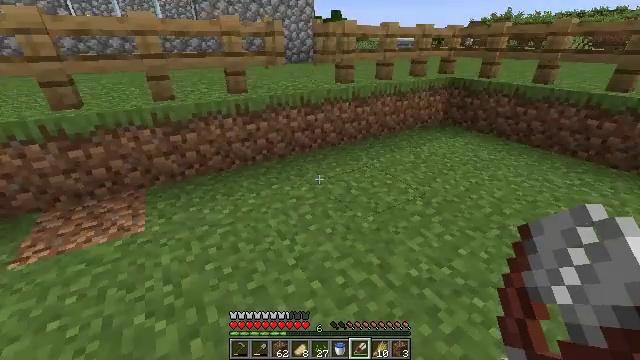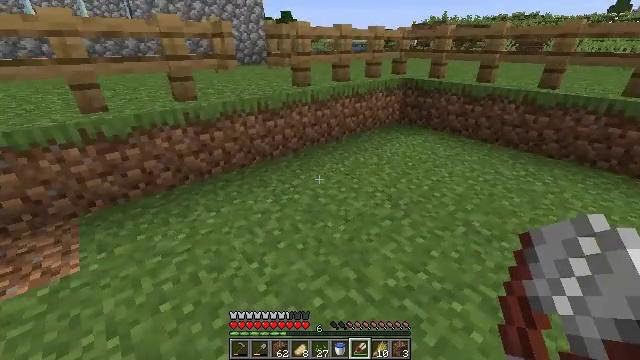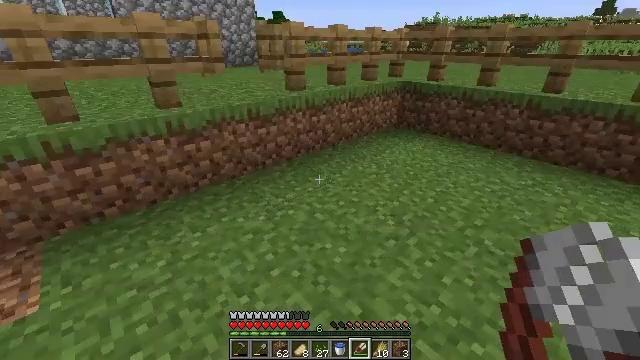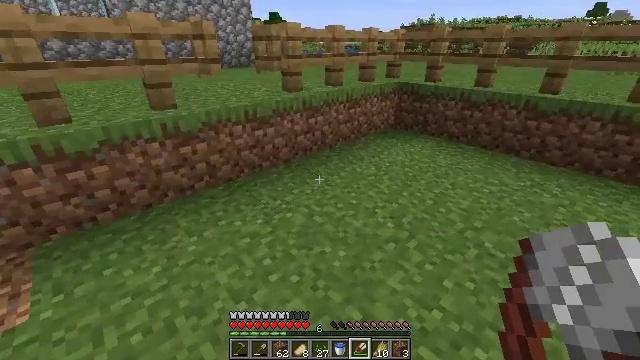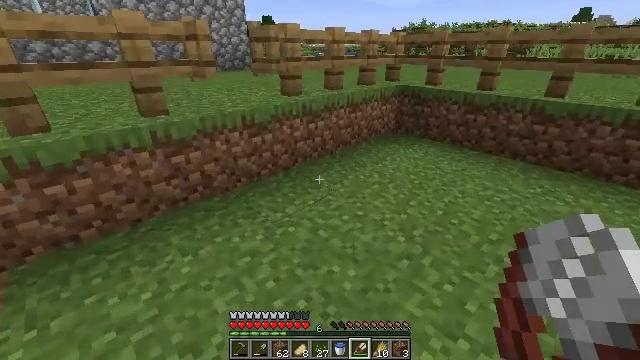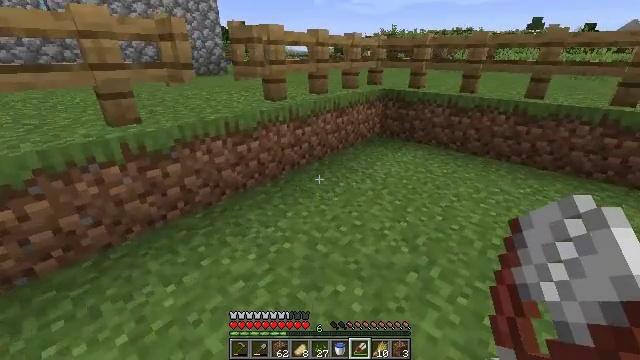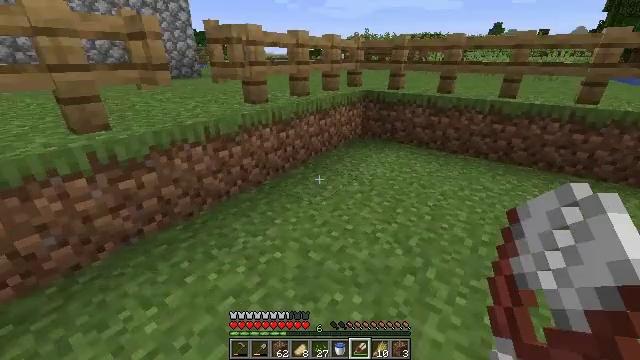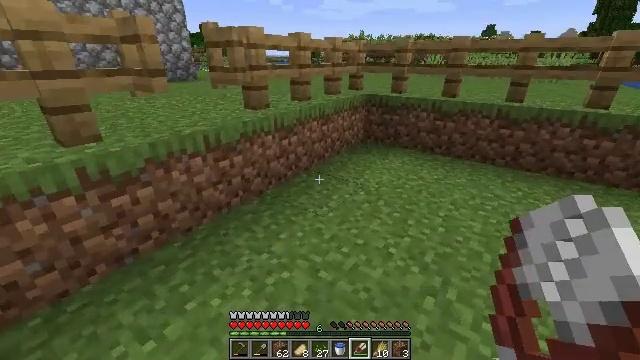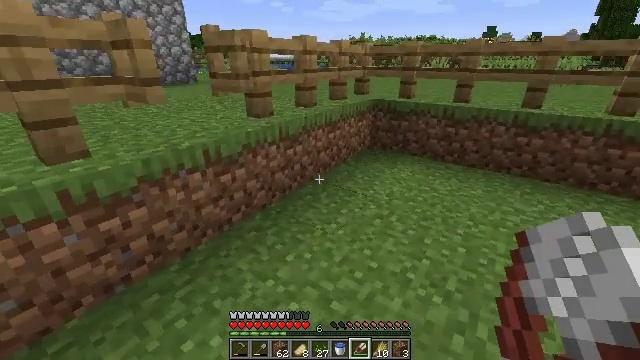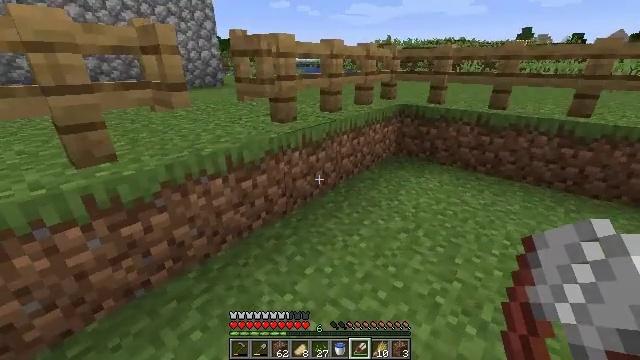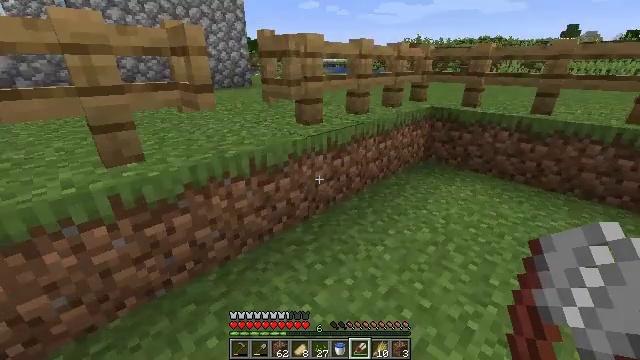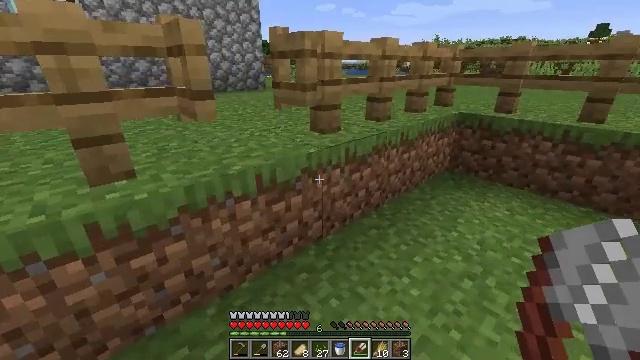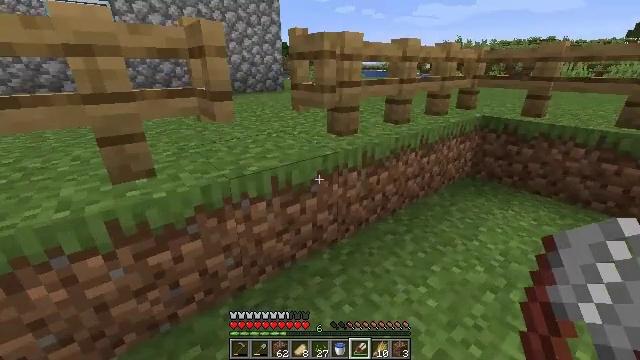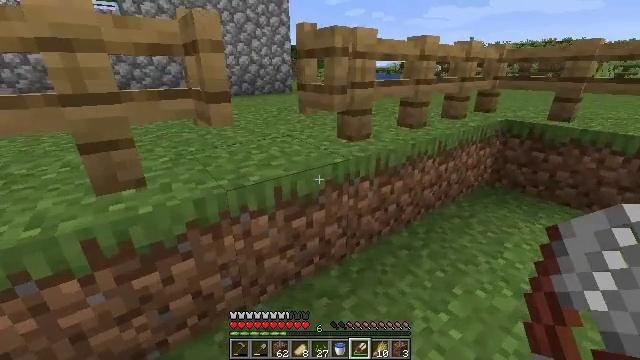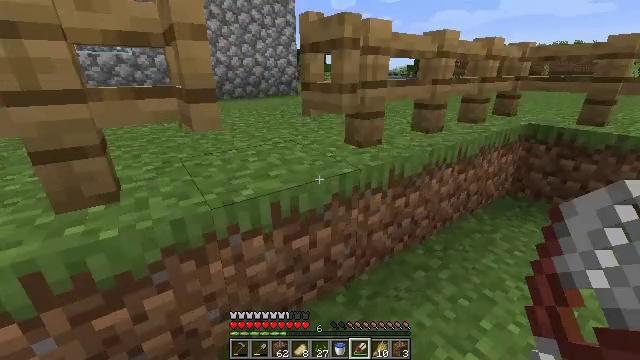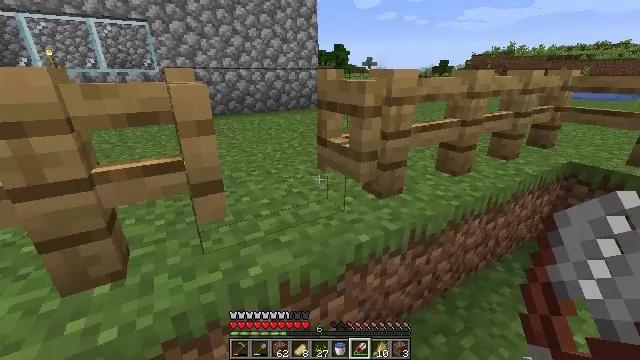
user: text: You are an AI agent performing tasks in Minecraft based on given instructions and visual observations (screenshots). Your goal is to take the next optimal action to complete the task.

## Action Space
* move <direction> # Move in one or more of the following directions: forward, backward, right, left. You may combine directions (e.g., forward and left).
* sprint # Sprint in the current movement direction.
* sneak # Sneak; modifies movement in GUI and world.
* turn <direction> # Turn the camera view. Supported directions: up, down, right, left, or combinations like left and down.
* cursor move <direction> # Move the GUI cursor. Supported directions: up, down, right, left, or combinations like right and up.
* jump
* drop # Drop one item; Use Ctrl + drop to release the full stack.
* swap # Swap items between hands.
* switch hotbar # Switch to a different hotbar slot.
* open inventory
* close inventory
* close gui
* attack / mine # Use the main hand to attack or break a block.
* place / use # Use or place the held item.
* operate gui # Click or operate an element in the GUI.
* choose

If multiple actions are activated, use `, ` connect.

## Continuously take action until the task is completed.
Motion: motion action
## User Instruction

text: Clear the ground by mining grass.
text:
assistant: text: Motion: move forward, turn right
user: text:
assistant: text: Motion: move forward, turn right
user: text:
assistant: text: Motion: move forward and move left
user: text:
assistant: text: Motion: move forward and move left, turn right
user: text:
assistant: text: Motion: move forward and move left, turn right
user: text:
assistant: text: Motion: move forward and move left, turn right
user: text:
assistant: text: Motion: move forward, turn right
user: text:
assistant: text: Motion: move forward
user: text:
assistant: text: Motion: move forward, turn left
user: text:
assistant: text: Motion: move forward, turn left
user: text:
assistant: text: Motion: move forward, turn left
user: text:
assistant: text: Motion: move forward, turn left
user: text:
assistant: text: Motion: move forward, turn left
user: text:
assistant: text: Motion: move forward, turn left
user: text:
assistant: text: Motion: move forward, turn left, jump
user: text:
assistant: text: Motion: move forward, turn left, jump
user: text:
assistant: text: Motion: move forward, jump
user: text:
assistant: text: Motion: move forward, turn left, jump
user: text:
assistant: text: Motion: move forward, jump
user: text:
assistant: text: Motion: move forward, turn left
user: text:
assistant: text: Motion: move forward, turn left
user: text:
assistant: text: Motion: move forward, turn left and down
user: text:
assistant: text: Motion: move forward, turn left
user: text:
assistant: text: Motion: move forward, turn left
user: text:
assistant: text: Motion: move forward, turn left
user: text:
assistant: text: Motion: move forward, turn left
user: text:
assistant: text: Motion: move forward, turn left and up
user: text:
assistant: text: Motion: move forward, turn left
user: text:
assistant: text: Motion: move forward, turn left
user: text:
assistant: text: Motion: move forward, turn left